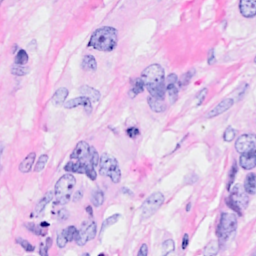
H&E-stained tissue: Breast